Chest X-ray:
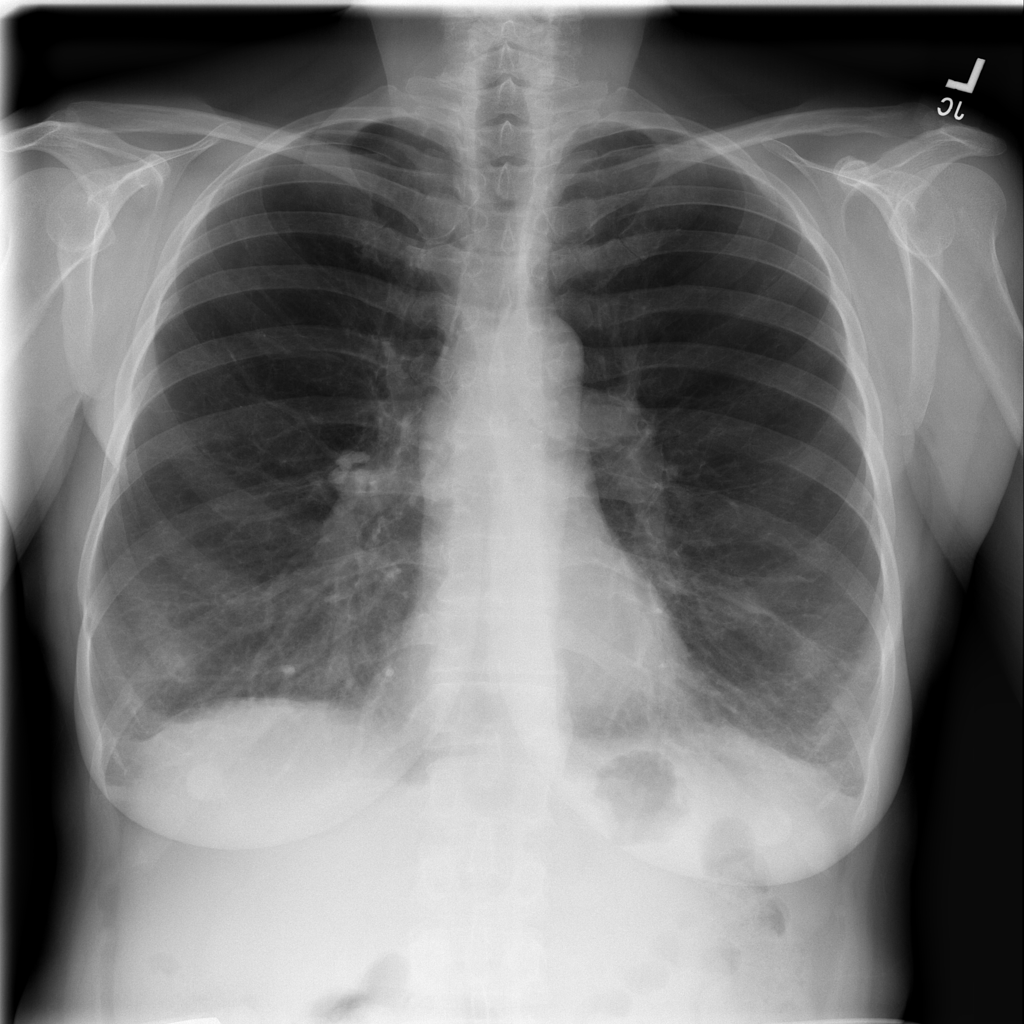
Findings: Emphysema
No abnormal finding: no